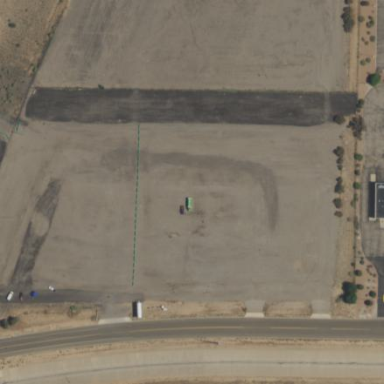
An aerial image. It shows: Parking area with surface.